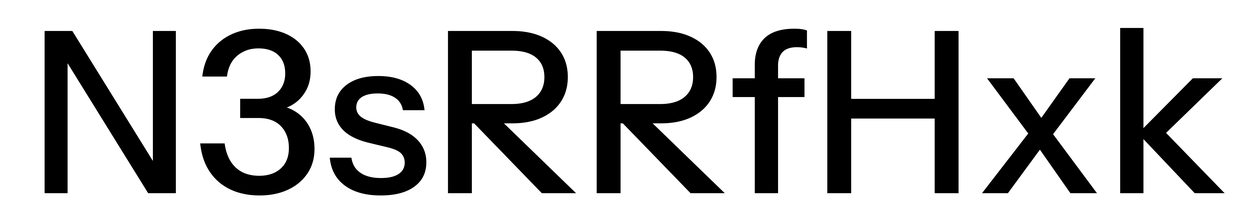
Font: InstrumentSans_Medium